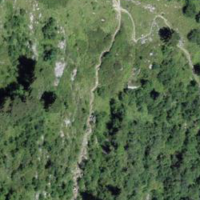
EUNIS habitat code: 23
Species observed at this site:
Clinopodium vulgare